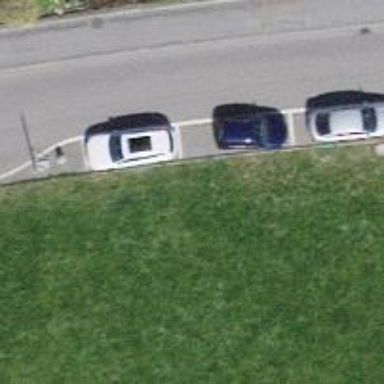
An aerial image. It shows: Parking lane area.